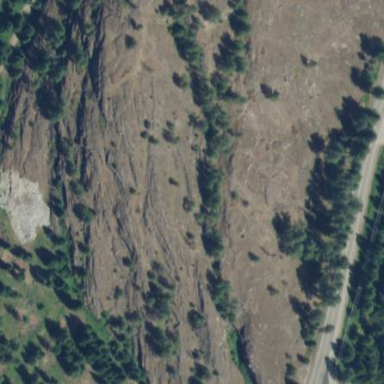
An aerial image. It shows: Landscape dominated by bare rock.